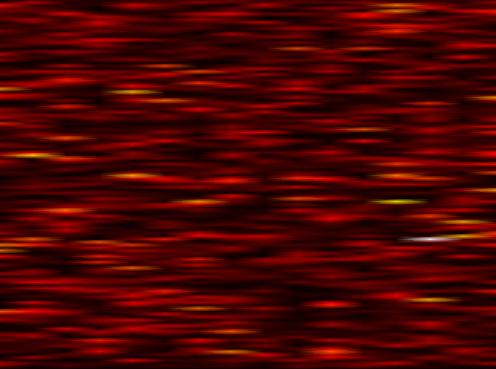
Label: FBMC